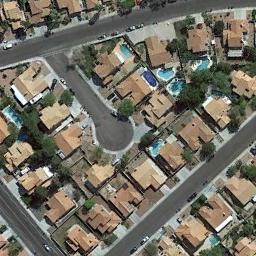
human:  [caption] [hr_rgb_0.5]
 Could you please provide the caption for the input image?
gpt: Many roads and neatly lined houses and trees and a few swimming pools in densely populated areas .

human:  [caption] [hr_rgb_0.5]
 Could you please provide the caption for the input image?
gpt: The roofs of the houses are all red .

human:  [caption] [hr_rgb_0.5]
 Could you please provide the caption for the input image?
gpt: The dense residential is next to the road .

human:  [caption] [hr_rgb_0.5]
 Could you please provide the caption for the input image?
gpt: A dense residential area has lots of medium residences arranged neatly and some roads go through the residential area .

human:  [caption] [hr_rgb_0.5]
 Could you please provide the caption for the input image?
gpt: There are houses with orange roofs on a dense residential area .